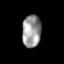
Tissue: prostate
Cell type: T cells
Senescence score: 0.3605
Nuclear area (px): 596
Mean DAPI intensity: 153.126